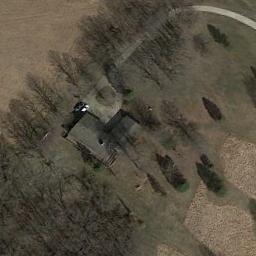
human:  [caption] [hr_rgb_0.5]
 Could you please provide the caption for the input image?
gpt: Many trees are beside the sparse residential .

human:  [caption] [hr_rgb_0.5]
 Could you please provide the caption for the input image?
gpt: There is a house with a black roof on the lawn .

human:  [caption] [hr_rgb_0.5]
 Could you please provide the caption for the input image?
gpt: In a sparse residential area there is a house and many withered trees .

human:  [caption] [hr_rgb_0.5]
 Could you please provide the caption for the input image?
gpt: The sparse residential is on the bare land next to some trees and a road .

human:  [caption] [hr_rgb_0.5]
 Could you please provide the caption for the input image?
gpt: A sparse residential area with many withered trees and a black building .